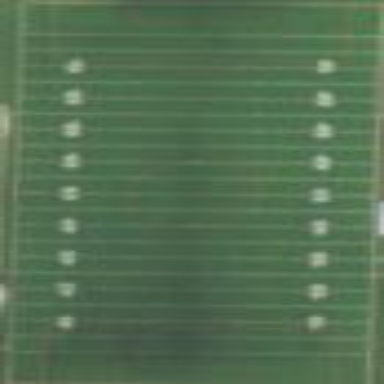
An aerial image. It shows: Pitch for American football.